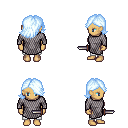
a pixel art fantasy rpg character, female body template, human, tanned skin, chain mail, white pants, white cyan swoop hairstyle, dagger, four views (front, back, left, right), 2x2 character sprite sheet, small pixel art, hard edges, no anti-aliasing